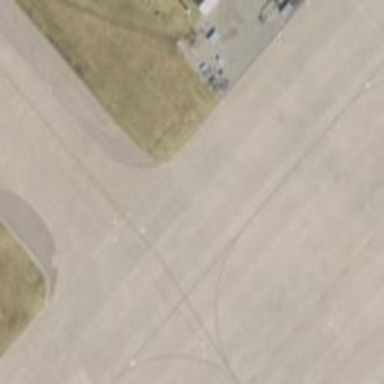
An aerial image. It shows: View of taxiway at the airport.